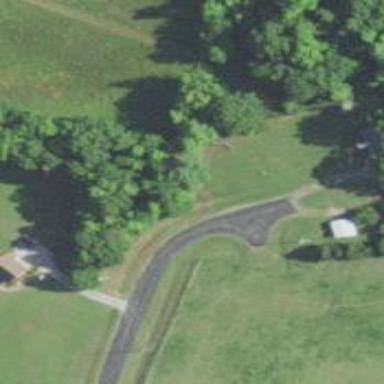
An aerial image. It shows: Asphalt driveway used as service road.